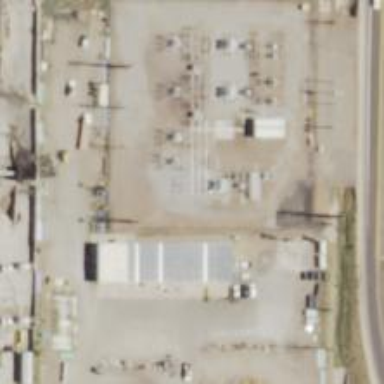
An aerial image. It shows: Switchgear related to power.